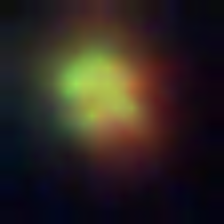
Taxon: NanoPlankton
Group: Other